Field crop: maize
Growth stage: 2
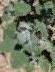
Species: chenopodium